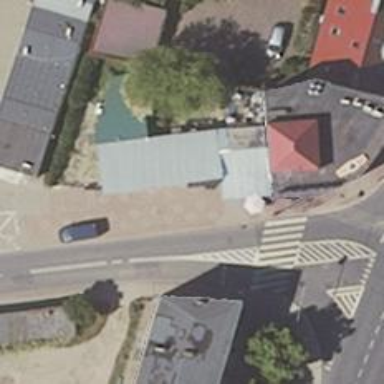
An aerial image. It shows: Greengrocer shop.